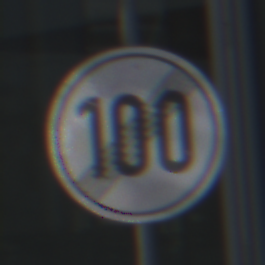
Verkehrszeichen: EndeGeschwindigkeit100
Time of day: MorningAfternoon
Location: Outdoor (Urban)
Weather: PartlyCloudy
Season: NotSpecified
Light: Natural